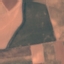
Land use / land cover class: AnnualCrop